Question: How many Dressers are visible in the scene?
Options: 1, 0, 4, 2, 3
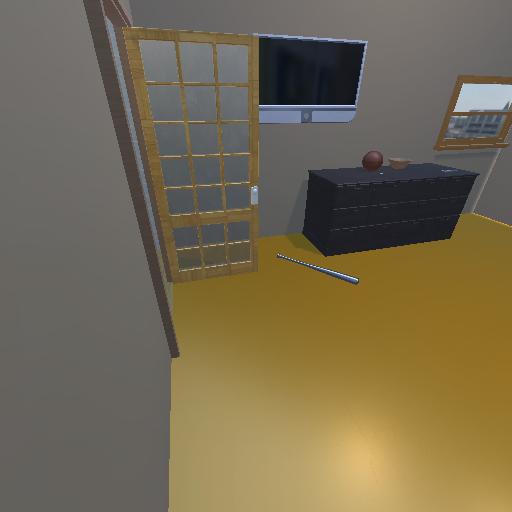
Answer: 1